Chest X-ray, AP view. Patient: 52 years old, sex M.
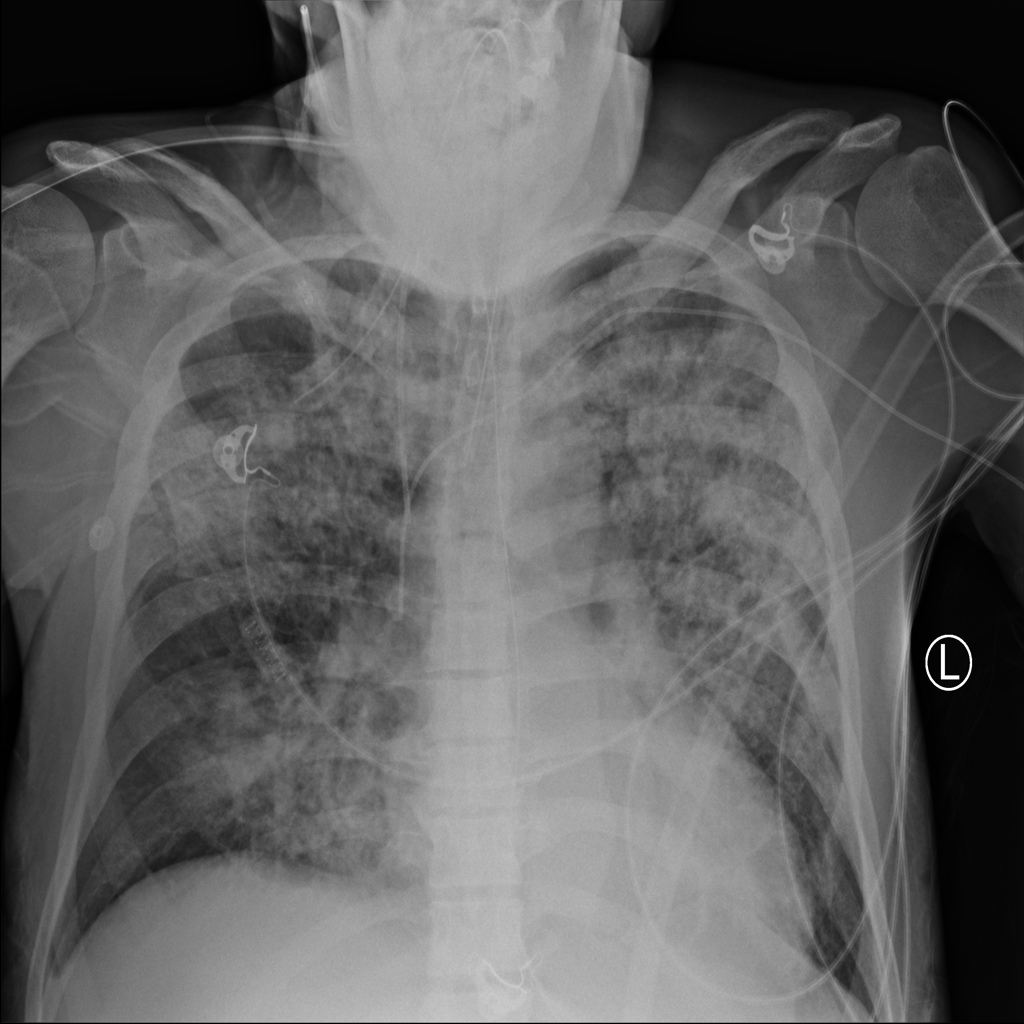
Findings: Consolidation, Edema